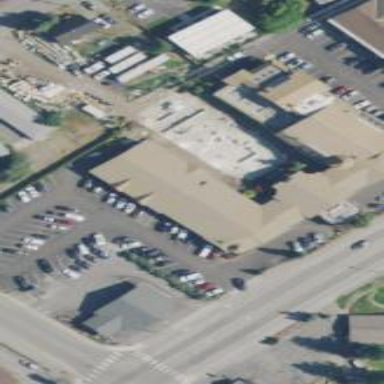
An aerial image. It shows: Hotel building.